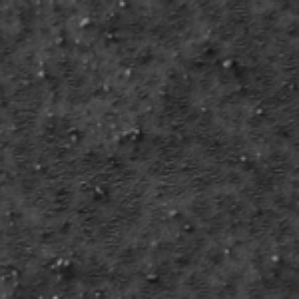
Label: frost